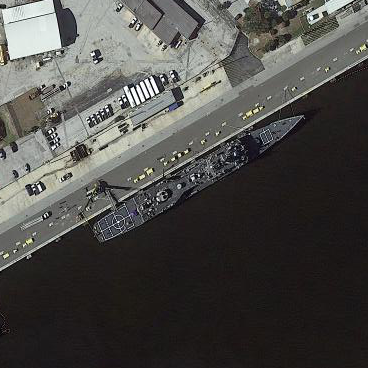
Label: Ticonderoga-class_cruiser